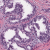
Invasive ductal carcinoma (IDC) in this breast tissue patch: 1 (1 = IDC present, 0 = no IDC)